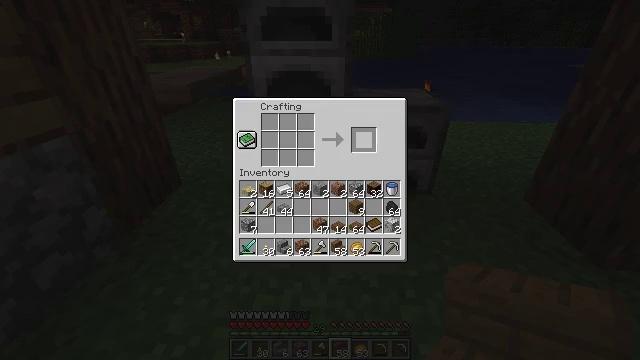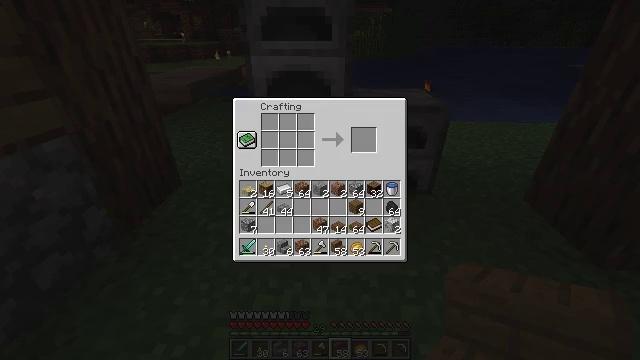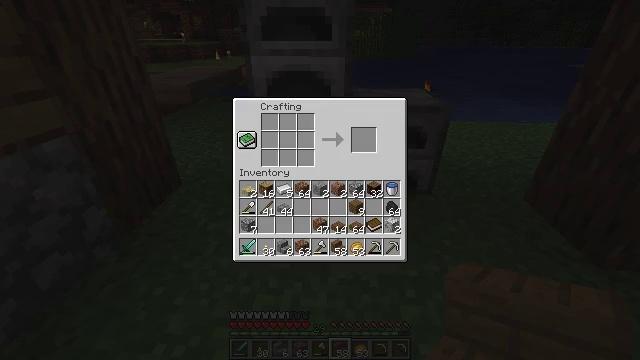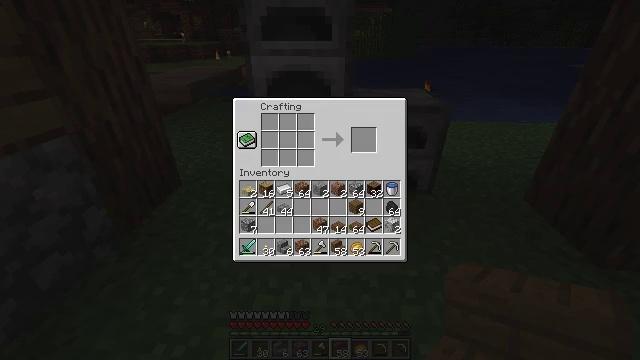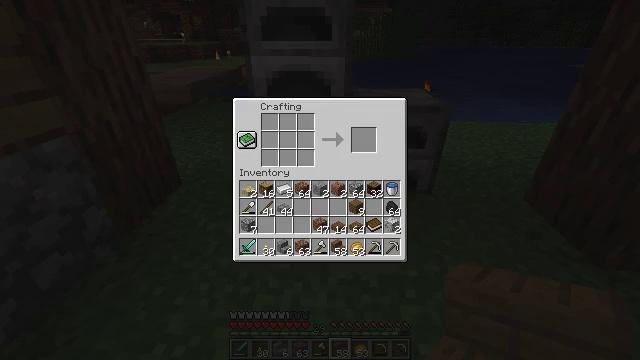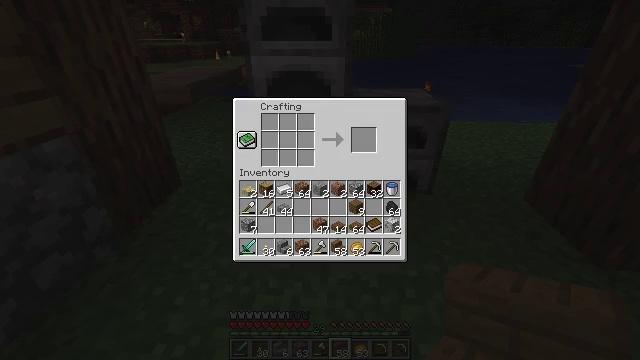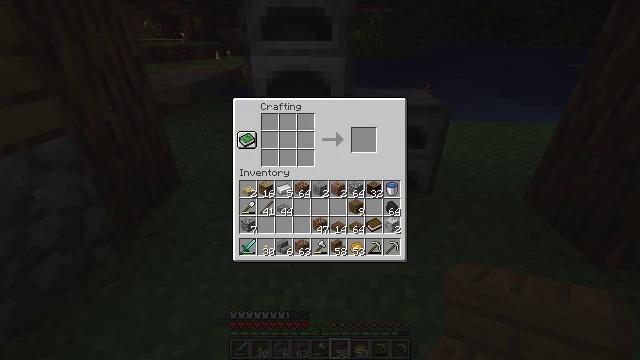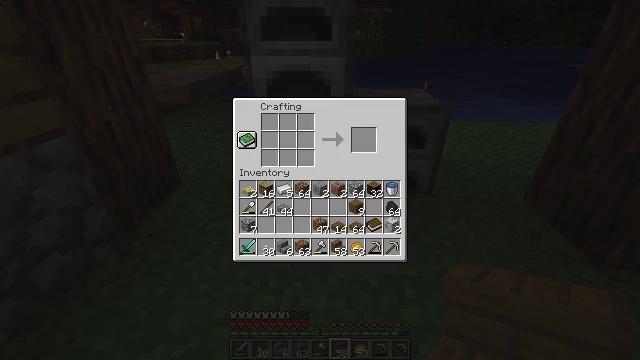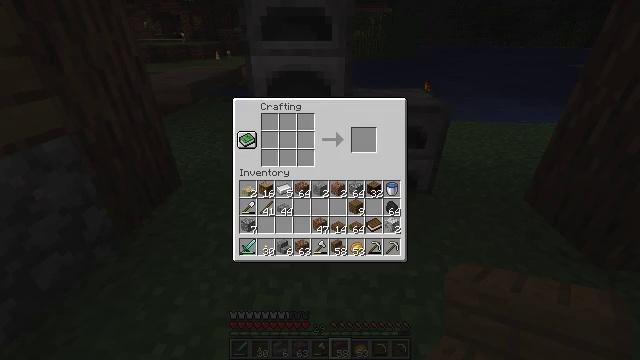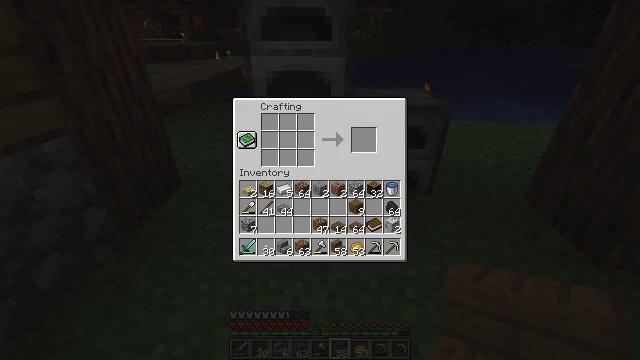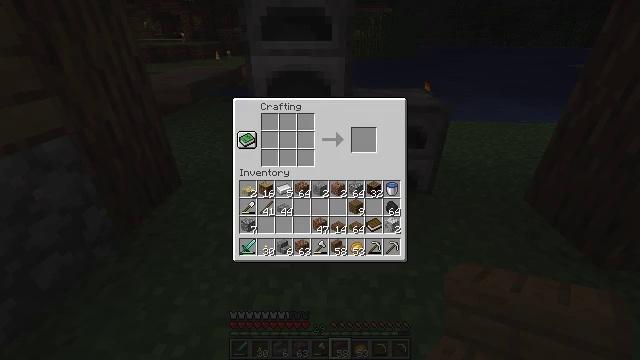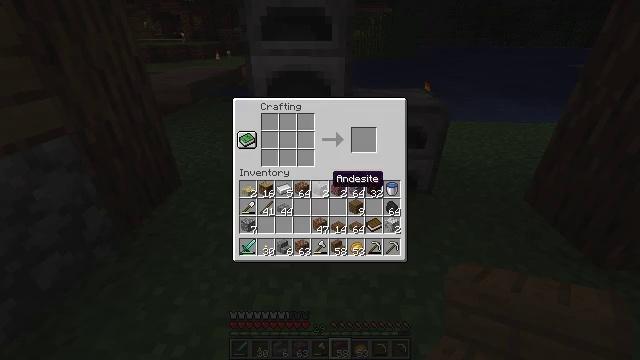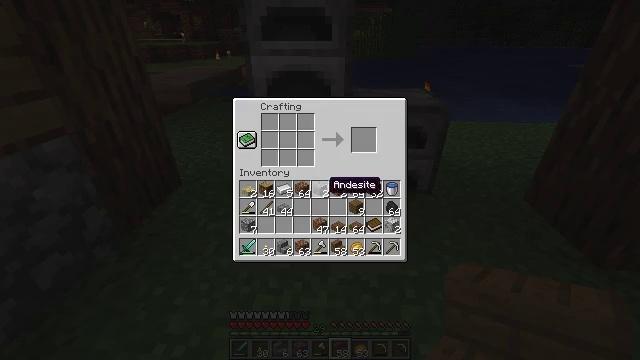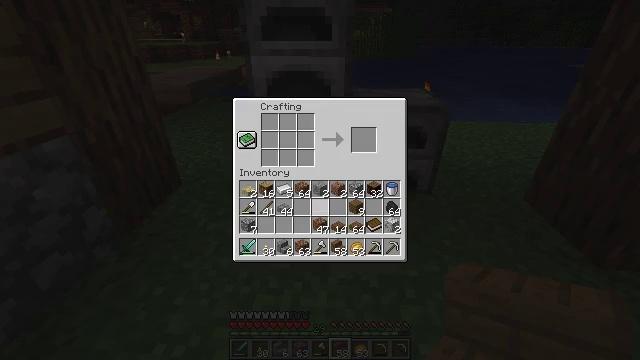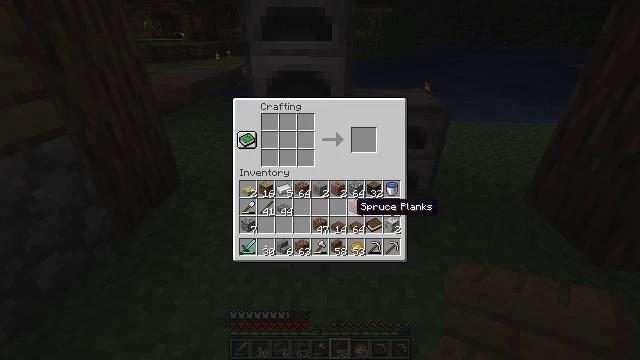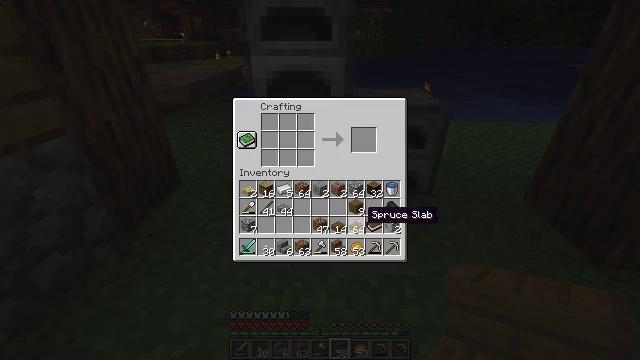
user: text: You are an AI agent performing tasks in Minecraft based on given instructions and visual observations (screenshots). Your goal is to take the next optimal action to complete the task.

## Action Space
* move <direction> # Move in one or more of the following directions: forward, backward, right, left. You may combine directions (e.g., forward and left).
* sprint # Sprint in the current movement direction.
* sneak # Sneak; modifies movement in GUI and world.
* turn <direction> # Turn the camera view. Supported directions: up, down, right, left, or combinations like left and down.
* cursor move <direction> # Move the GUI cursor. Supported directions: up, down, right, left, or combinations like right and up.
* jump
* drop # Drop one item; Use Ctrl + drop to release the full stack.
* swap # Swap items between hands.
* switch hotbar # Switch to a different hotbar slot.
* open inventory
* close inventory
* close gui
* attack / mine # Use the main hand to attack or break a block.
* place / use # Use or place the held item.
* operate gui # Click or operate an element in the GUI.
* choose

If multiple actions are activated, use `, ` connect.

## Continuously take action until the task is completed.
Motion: motion action
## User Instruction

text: Turn cobblestone into stone in the furnace.
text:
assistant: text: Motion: sneak, open gui
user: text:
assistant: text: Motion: sneak, cursor move down
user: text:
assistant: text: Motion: sneak
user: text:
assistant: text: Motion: no_op
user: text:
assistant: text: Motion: no_op
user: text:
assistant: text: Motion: no_op
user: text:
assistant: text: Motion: no_op
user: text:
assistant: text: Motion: no_op
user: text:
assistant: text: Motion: no_op
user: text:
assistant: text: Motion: cursor move left and down
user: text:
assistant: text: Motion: cursor move left and down
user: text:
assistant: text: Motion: no_op
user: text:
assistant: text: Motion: no_op
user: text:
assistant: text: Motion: cursor move right and down
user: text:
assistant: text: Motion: cursor move right and down
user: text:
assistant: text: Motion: no_op
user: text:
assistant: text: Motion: turn left and up, close gui
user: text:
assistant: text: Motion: turn left and up, open inventory
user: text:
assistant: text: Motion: turn left and up, open inventory
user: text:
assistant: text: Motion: turn left and up
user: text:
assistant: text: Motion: turn left
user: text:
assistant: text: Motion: turn left and down
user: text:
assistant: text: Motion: move forward
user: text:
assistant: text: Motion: move forward
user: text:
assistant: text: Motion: move forward
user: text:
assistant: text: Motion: move forward
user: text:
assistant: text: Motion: no_op
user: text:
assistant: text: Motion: move forward, turn up
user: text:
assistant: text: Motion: move forward, turn up
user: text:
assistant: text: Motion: move forward, turn up